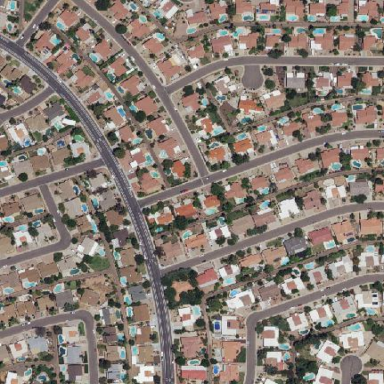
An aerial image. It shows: Residential area consisting of single-family homes.